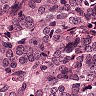
Metastatic tissue present: yes